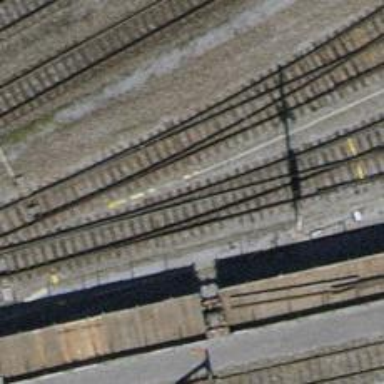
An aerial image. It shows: Railway switch.